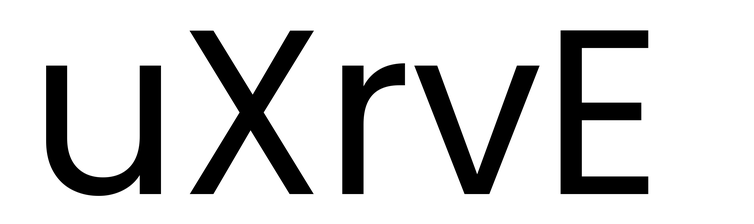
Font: Poppins-Regular